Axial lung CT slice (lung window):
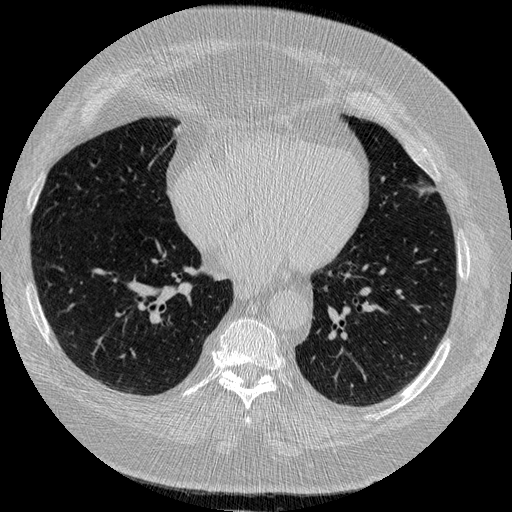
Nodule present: no